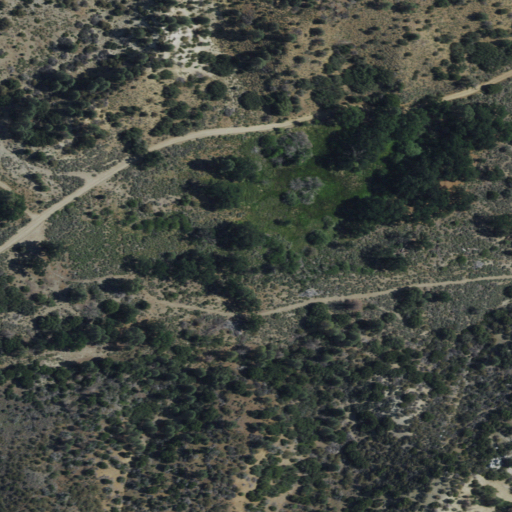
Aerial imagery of valley in California named Sawmill Canyon containing shrub, evergreen forest, and woody wetlands